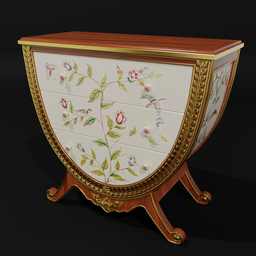
Label: furniture